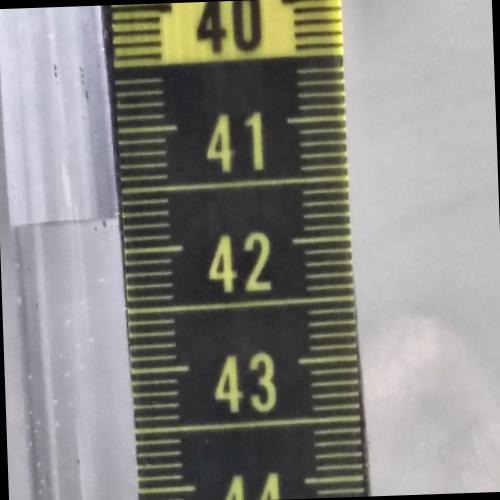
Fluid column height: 40.7 cm